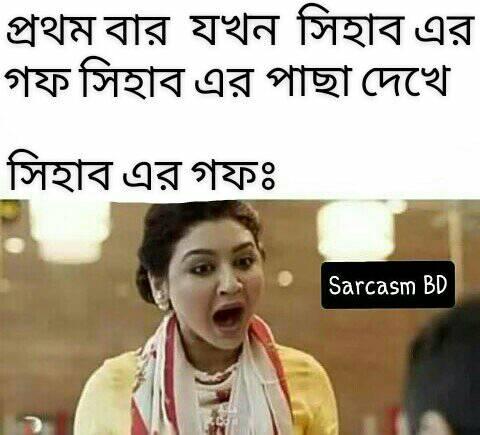
Text: প্রথম বার যখন সিহাব এর গফ সিহাভ এর পাছা দেখে    সিহাব এর গফঃ
Label: Hate
Hate category: Personal Offence
Targeted group: Individual